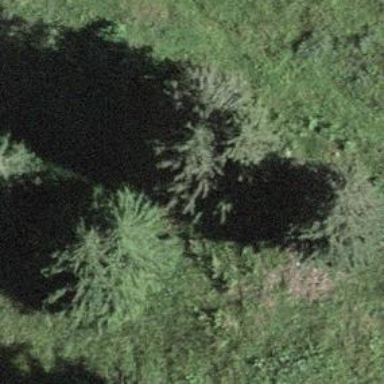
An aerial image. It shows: Beautiful tree in nature.